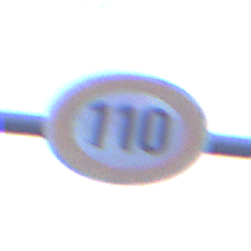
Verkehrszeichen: Geschwindigkeit110
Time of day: SunriseSunset
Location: Outdoor (Suburban)
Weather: PartlyCloudy
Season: NotSpecified
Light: Natural